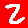
Digit: 2